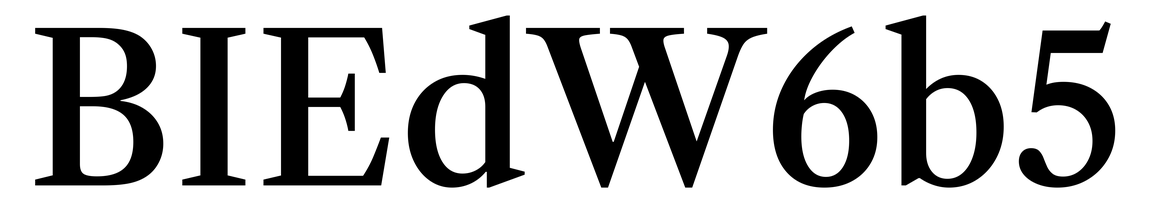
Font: LibreCaslonText_Medium